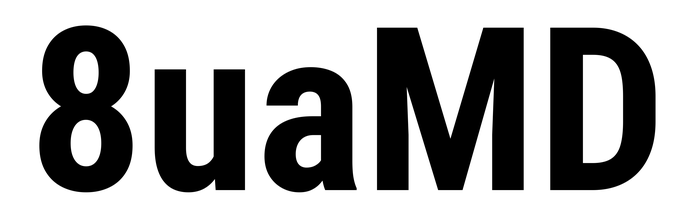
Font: Roboto_Condensed_Bold